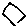
Label: hexagon